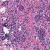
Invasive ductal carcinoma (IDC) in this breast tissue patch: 0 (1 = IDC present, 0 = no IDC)